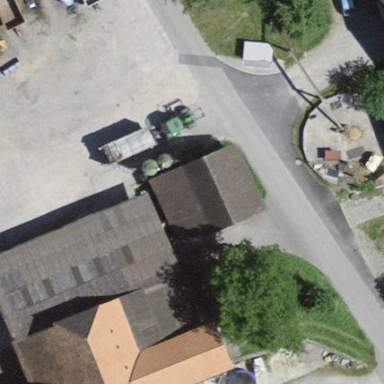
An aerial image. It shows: Barn.